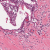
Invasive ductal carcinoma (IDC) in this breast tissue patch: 0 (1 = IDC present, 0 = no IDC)